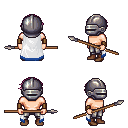
a pixel art fantasy rpg character, male body template, human, light skin, white trimmed cape, metal pants, pink short bangs hairstyle, metal helm, leather bracers, brown shoes, spear, four views (front, back, left, right), 2x2 character sprite sheet, small pixel art, hard edges, no anti-aliasing